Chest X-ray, AP view. Patient: 44 years old, sex M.
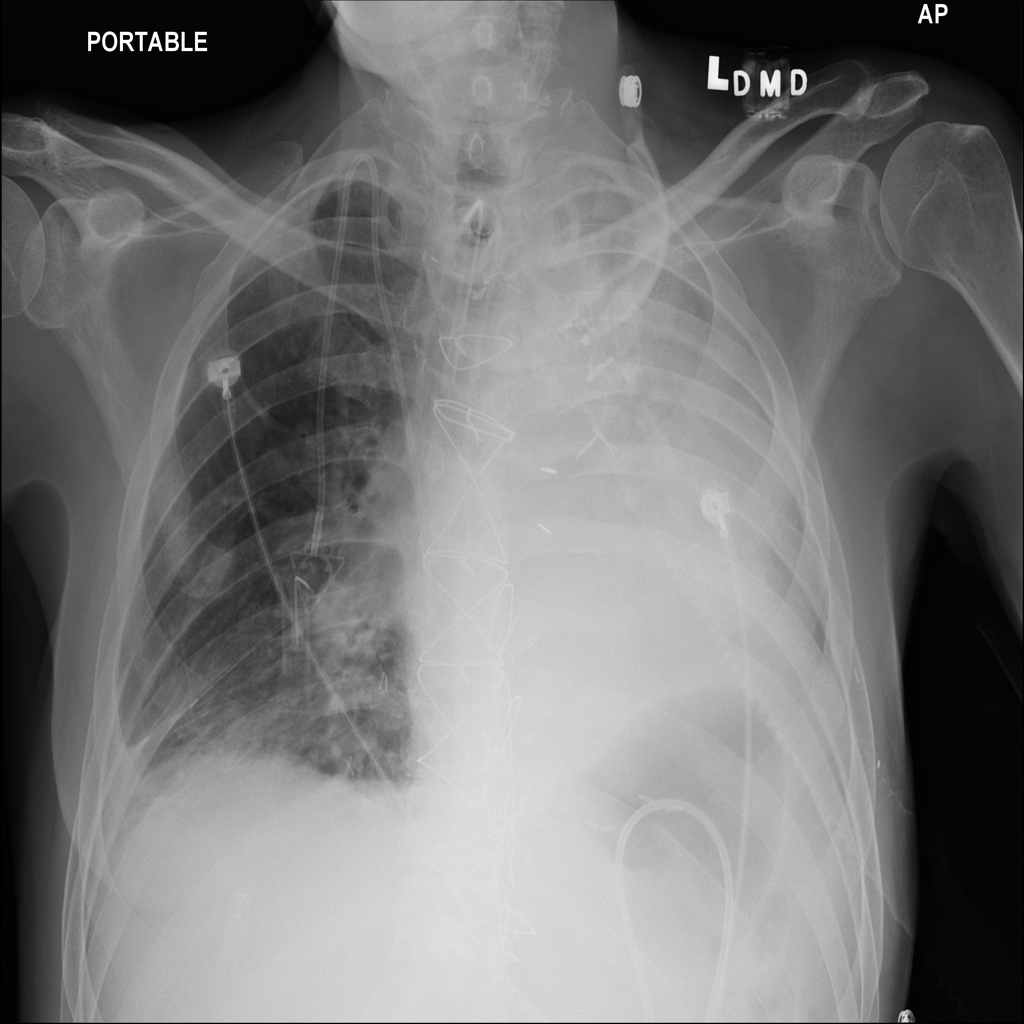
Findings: No Finding